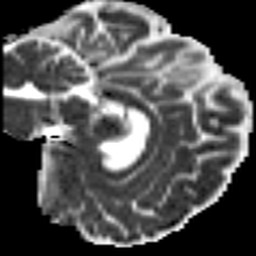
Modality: MD
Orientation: sagittal
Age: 48
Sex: male
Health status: ill
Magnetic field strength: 3 T
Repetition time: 9 s
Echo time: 0.093 s